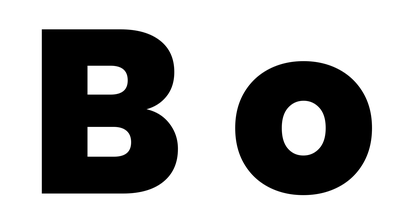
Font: Poppins-ExtraBold